Question: I'm trying to create a cocoa app with Node.js using NodObjC.
I have been creating an app which runs on only MacOS X as HTTP server.
NodObjC
<URL>
I want to show the server status with icon on StatusBar like this.

I tried like this:
'''
var $ = require('NodObjC');
$.import('Foundation');
$.import('Cocoa');
var systemStatusBar = $.NSStatusBar('systemStatusBar');
var _statusItem = systemStatusBar('statusItemWithLength', $.NSVariableStatusItemLength);
_statusItem('setHighlightMode', 'YES');
var title = $.NSString('stringWithUTF8String', 'Test');
_statusItem('setTitle', title);
_statusItem('setMenu', systemStatusBar);
'''
But this code causes an error
'''
node[15637:707] -[NSStatusItem _setMenuOwner:]: unrecognized selector sent to instance 0x10816d810
tmp/node_modules/NodObjC/lib/id.js:158
throw e
^
NSInvalidArgumentException: -[NSStatusItem _setMenuOwner:]: unrecognized selector sent to instance 0x10816d810
at Function.msgSend (tmp/node_modules/NodObjC/lib/id.js:156:21)
at id (tmp/node_modules/NodObjC/lib/id.js:119:15)
at tmp/test.js:22:3
at wrapper (tmp/node_modules/NodObjC/lib/imp.js:49:20)
at Number.<anonymous> (tmp/node_modules/NodObjC/node_modules/node-ffi/lib/callback.js:23:23)
at ForeignFunction.proxy (tmp/node_modules/NodObjC/node_modules/node-ffi/lib/foreign_function.js:84:20)
at Function.msgSend (tmp/node_modules/NodObjC/lib/id.js:153:23)
at id (tmp/node_modules/NodObjC/lib/id.js:119:15)
at Object.<anonymous> (tmp/test.js:30:1)
at Module._compile (module.js:456:26)
'''
I couldn't find any solution for this error.
Could anybody give to me any advices?
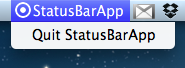
Answer: I finally figured out how to do that by myself.
'''
var $ = require('NodObjC')
$.import('Cocoa')
var pool = $.NSAutoreleasePool('alloc')('init'),
app = $.NSApplication('sharedApplication'),
statusMenu;
// set up the app delegate
var AppDelegate = $.NSObject.extend('AppDelegate')
AppDelegate.addMethod('applicationDidFinishLaunching:', 'v@:@', function (self, _cmd, notif) {
var systemStatusBar = $.NSStatusBar('systemStatusBar');
statusMenu = systemStatusBar('statusItemWithLength', $.NSVariableStatusItemLength);
statusMenu('retain');
var title = $.NSString('stringWithUTF8String', "Hello World");
statusMenu('setTitle', title);
})
AppDelegate.register()
var delegate = AppDelegate('alloc')('init')
app('setDelegate', delegate)
app('activateIgnoringOtherApps', true)
app('run')
pool('release');
'''

<URL>